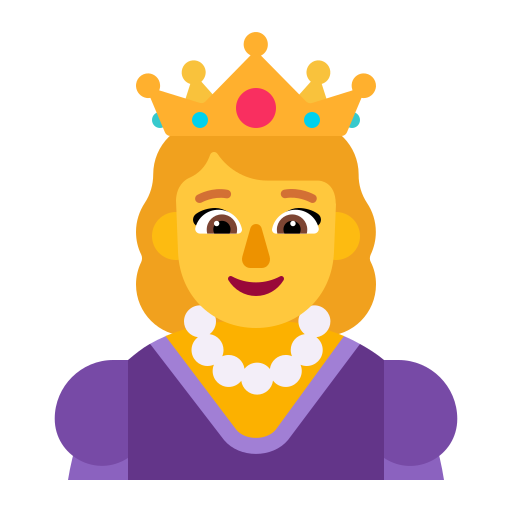
princess flat default